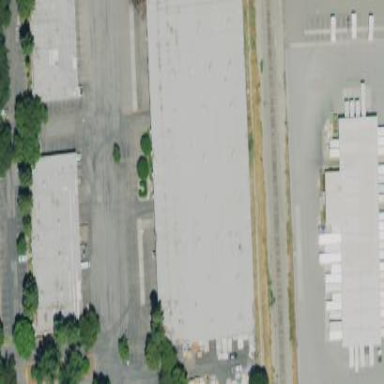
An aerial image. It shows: Commercial building.